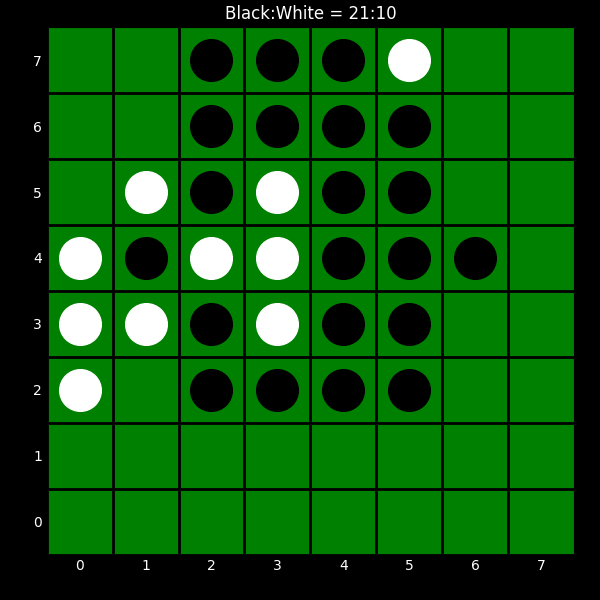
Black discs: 21
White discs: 10